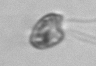
Label: flagellate_morphotype1